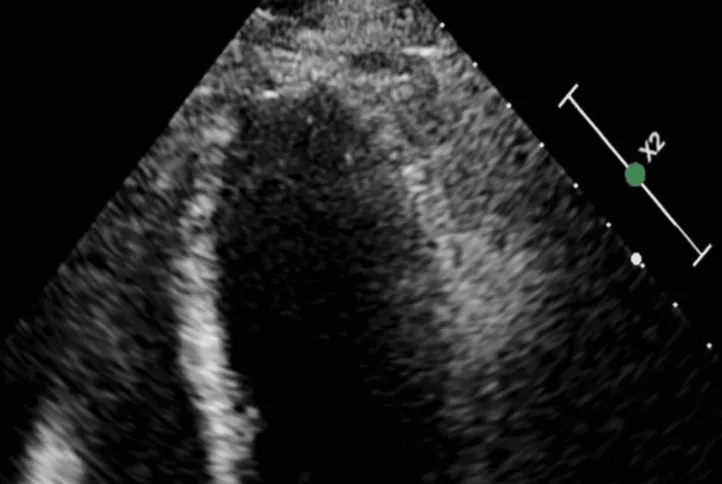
Echocardiogram with apical ballooning because of the anaphylaxis.
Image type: radiology (ultrasound)